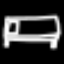
Label: bed